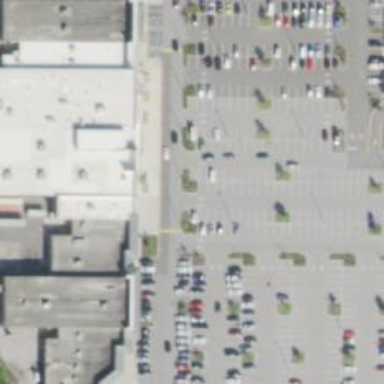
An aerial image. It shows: Parking space.